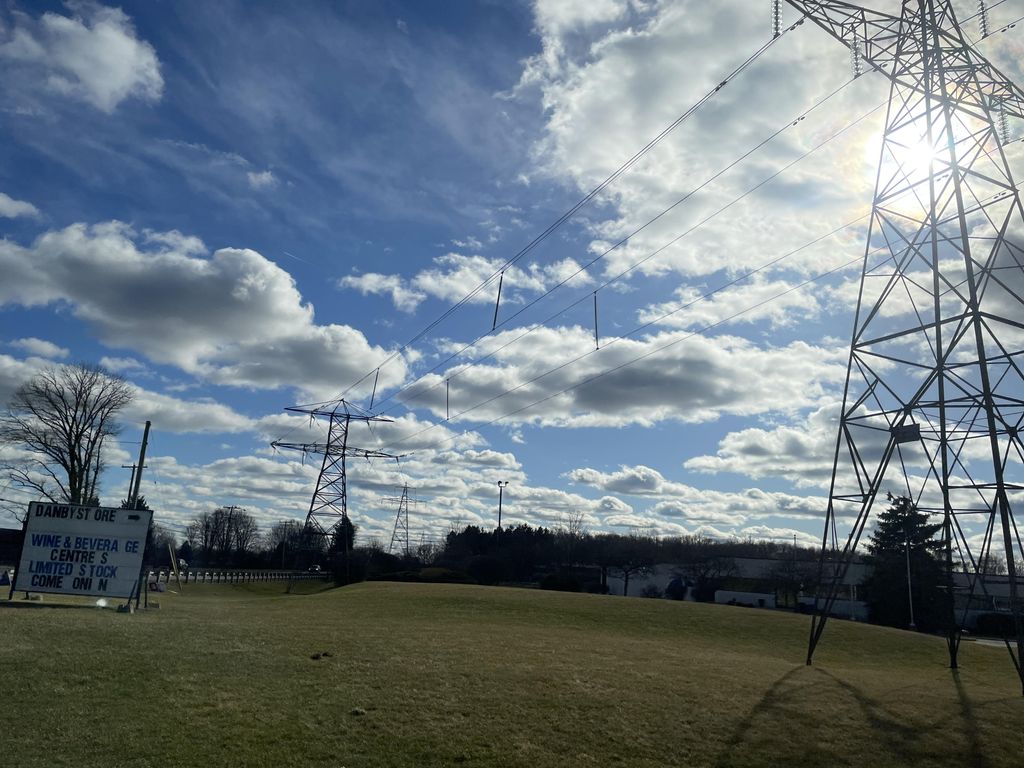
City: kitchener-waterloo